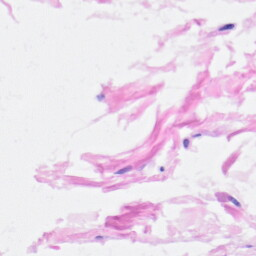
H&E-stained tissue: Heart